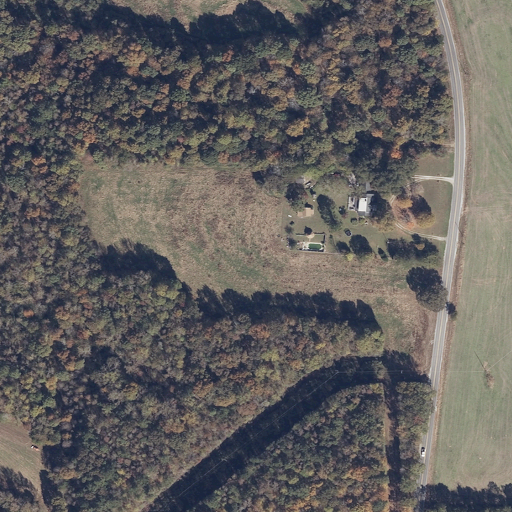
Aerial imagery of mountain in Alabama named Baker Hill containing deciduous forest, pasture, open development, cultivated crops, shrub, and mixed forest